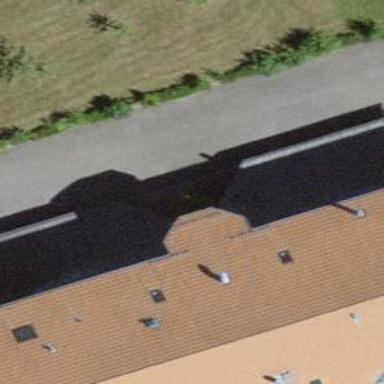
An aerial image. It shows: View of roof of building.